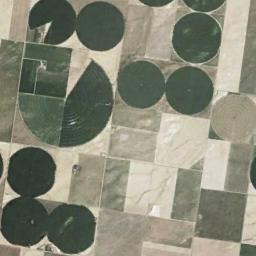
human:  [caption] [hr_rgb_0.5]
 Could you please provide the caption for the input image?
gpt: There are many round farms .

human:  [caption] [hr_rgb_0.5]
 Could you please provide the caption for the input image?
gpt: Many dark green circular fields are mixed with yellow rectangular fields .

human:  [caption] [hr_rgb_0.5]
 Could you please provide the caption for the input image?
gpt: A dark green circular farmland and a dark green fan-shaped farmland are surrounded by wasteland .

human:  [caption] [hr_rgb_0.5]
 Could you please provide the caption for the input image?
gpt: There are some deep green circle farmland and bare square farmland .

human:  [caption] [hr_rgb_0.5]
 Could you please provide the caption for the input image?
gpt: There are many circular farmlands distributed irregularly .